Current action and preconditions to check: trajectory_clear

Your task: For each precondition in the list above, predict whether it will hold at this action.

Consider the current scene as observed from the mobile robot's camera, and analyze the predicted future states of all dynamic agents (e.g., people, animals, vehicles, or any moving entities) within the NEXT SECOND.

IMPORTANT: Only answer "very likely" if you are absolutely certain—based on strong, clear evidence—that a dynamic agent will violate the precondition in the predicted future state. Do NOT answer "very likely" for unlikely, ambiguous, or low-probability risks.

Ask yourself for each precondition: Is there a high probability, with clear and convincing evidence, that the predicted future states of any dynamic agent will interfere with the predicted future state of the currently executing action within the NEXT SECOND, causing that precondition to fail?

Assess the risk level based on these predictions. Use "likely" or "very likely" if motions create a clear risk of interference.

Use "neutral" or "improbable" if agents are nearby but their predicted paths are clearly diverging or non-conflicting.

Failure Risk Categories: "very improbable", "improbable", "neutral", "likely", "very likely"

Answer Format: Output ONLY the probability_of_failure value from these categories: "very improbable", "improbable", "neutral", "likely", "very likely"

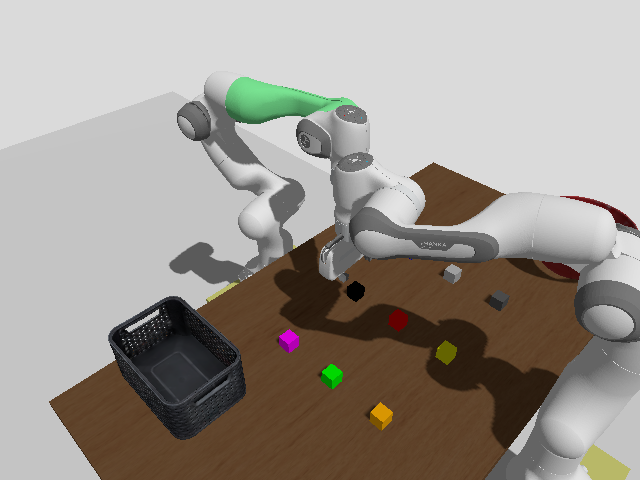

Answer: likely